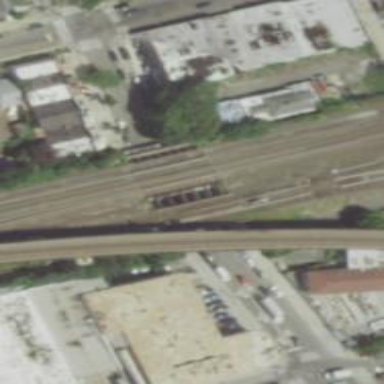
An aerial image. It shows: Bridge with electrified railway tracks.